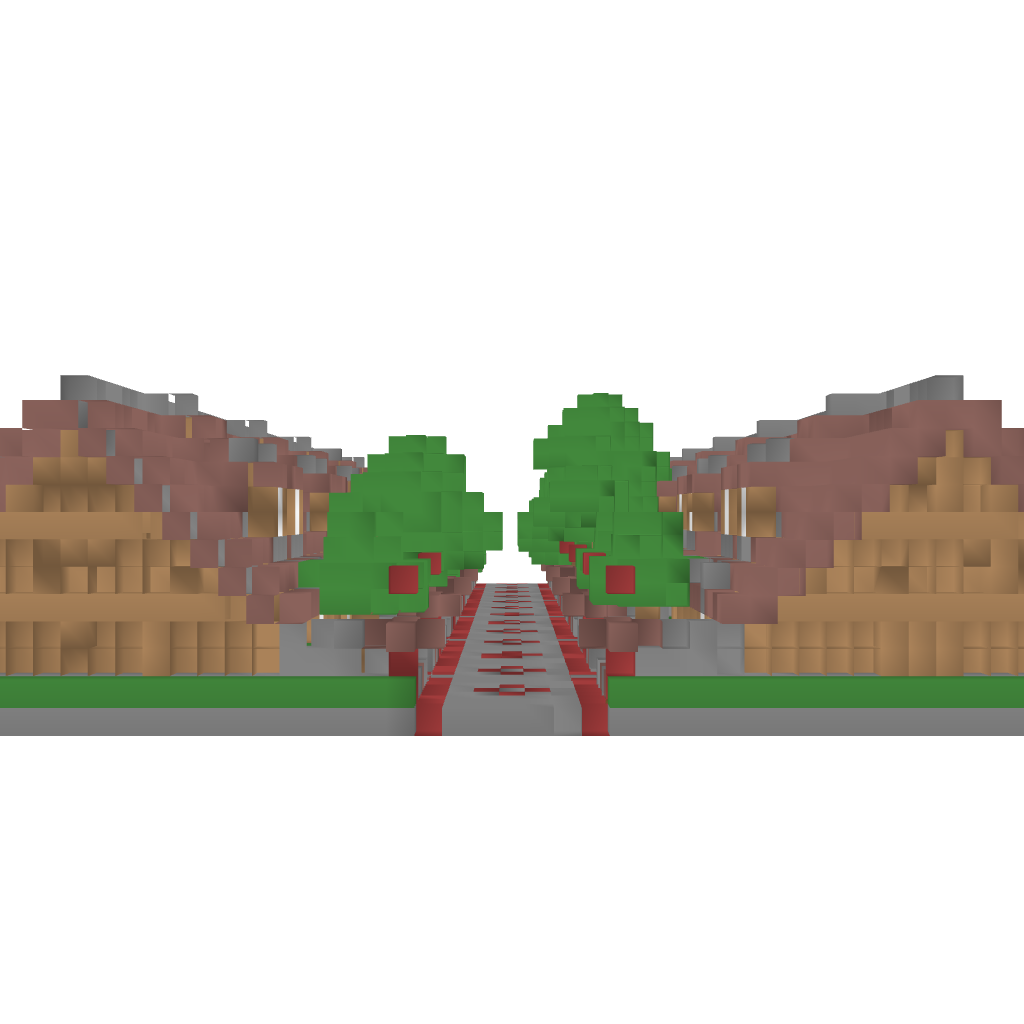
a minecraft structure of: Modular Housing good quality